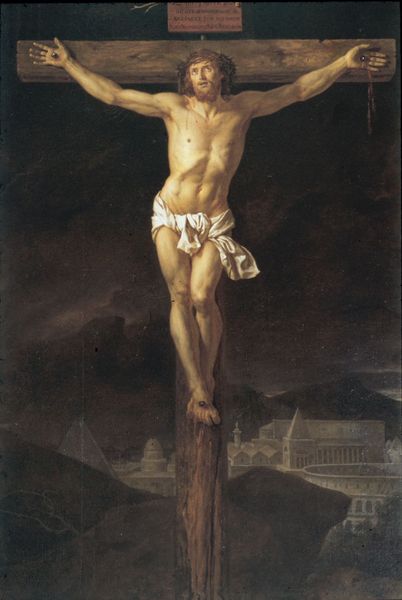
Titel: Le Christ en croix, Christus am Kreuz
Künstler: Jacques Louis David
Standort: Macon
Institution: Eglise Saint-Vincent
Schlagwörter: berg, dunkel, felsen, fuß, gemälde, gewitter, himmel, kopf, körper, lendenschurz, mann, nackt, schatten, weiß, wolken, kirchturm, landschaft, stadt, abend, braun, brust, finger, grau, haar, hell, hintergrund, holz, licht, nacht, schwarz, ölbild, blick, dach, gebäude, haus, rot, tuch, malerei, bart, architektur, arme, augen, falten, inkarnat, knoten, tod, vollbart, hände, öl, horizont, häuser, hügel, natur, weite, kirche, haare, stoff, kontrast, krone, locken, helldunkel, beine, lächeln, spanien, füße, schrift, düster, berge, fels, gebirge, gipfel, dächer, kuppel, unwetter, crown, hands, könig, white, tafel, black, dark, painting, yellow, kraft, muskeln, inschrift, um 1900, balken, brown, wooden, bauch, allein, brustwarze, nagel, nägel, schild, blut, hängen, lendentuch, kloster, kreuz, religion, rippen, mondschein, rom, hand, wood, christus, jesus, jesus christus, kreuzigung, leichentuch, sterben, wunden, muskel, man, sky, stark, dornen, building, hill, hills, house, nature, sea, kruzifix, bleich, death, feet, tempel, opfer, night, side, sünde, look, gekreuzigt, heiland, jerusalem, jesu, beard, christentum, dornenkrone, cross, auferstehung, genagelt, leinentuch, der, rope, bauten, crucifixion, dornenkranz, holzbalken, town, erlöser, city, king, querbalken, cathedral, retter, johannes der täufer, buildings, kolosseum, gekreuzigte, kollosseum, foot, irche, gekreuzigter, juden, golgotha, legs, cloth, holzkreuz, christ, crucifix, folter, male, szenenlicht, seitenwunde, paint, golgatha, blutstropfen, inri, kalvarienberg, darkness, dramatic, christian, dreinageltypus, messias, judes, grünewald, gottessohn, sohn gottes, nazareth, palms, kreuzigen, christkind, süster, dornkrone, körperdrehung, lanzenstichlos, nail, nailed, leg, pain, crucifiction, crucify, crucification, suffering, sign, musekel, blood, crown of thorns, sacrifice, thorns, wound, jesus christ, truth, t, r, er, tuch lendentuch, uneetter, kreuzt, arena, crucified, wrist, ribs, nails, wounds, feets, blutt, crusified, christkönig, t-form, on the cross, cruxificion, christ on cross, city behind, heilland, erretter, jesus von nazaret, rt-form, kasdfj, sldkfja, whitewashing, cucifixchrist, stomack